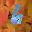
Label: 6